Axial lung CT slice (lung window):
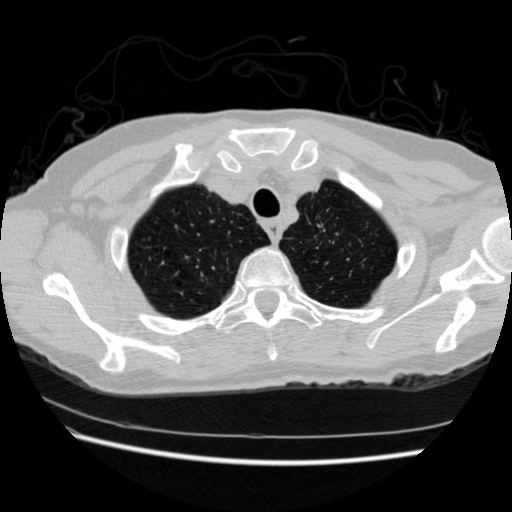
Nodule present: no